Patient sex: M
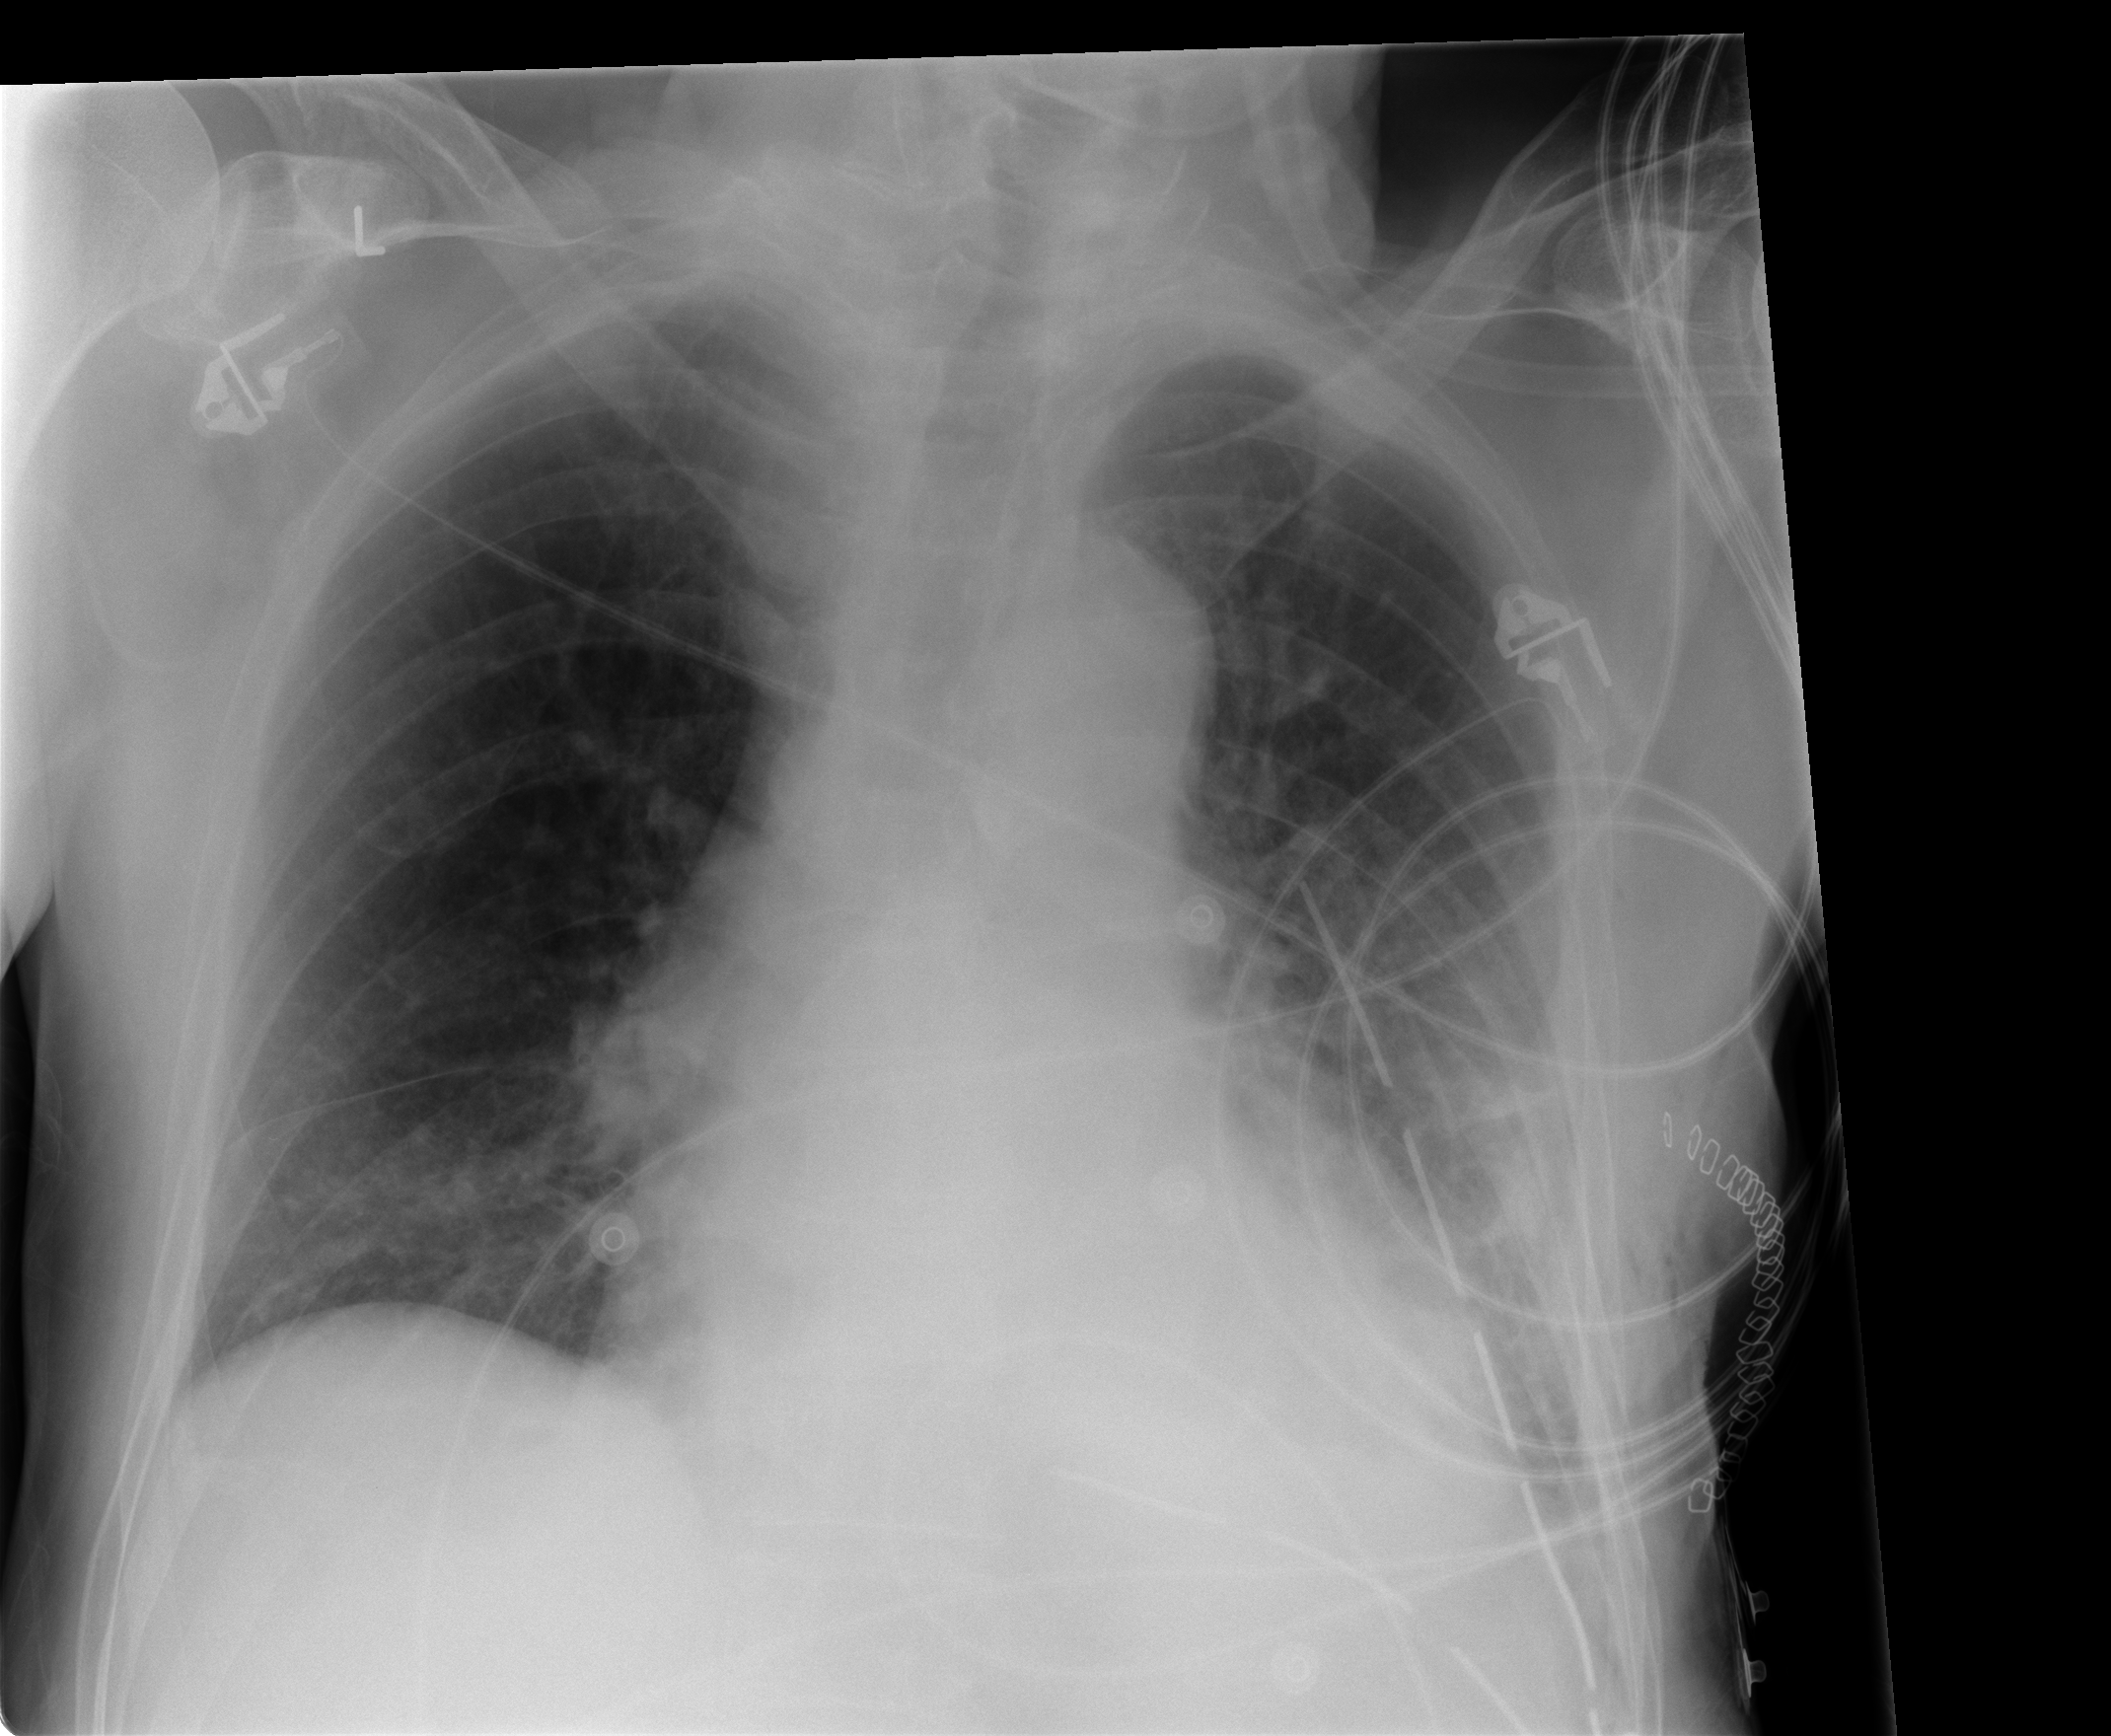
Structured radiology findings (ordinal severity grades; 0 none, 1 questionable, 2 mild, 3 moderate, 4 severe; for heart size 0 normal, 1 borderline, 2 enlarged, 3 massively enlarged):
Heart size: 2
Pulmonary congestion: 0
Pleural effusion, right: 0
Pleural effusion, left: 2
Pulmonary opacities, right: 0
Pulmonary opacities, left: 1
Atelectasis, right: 2
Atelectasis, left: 2